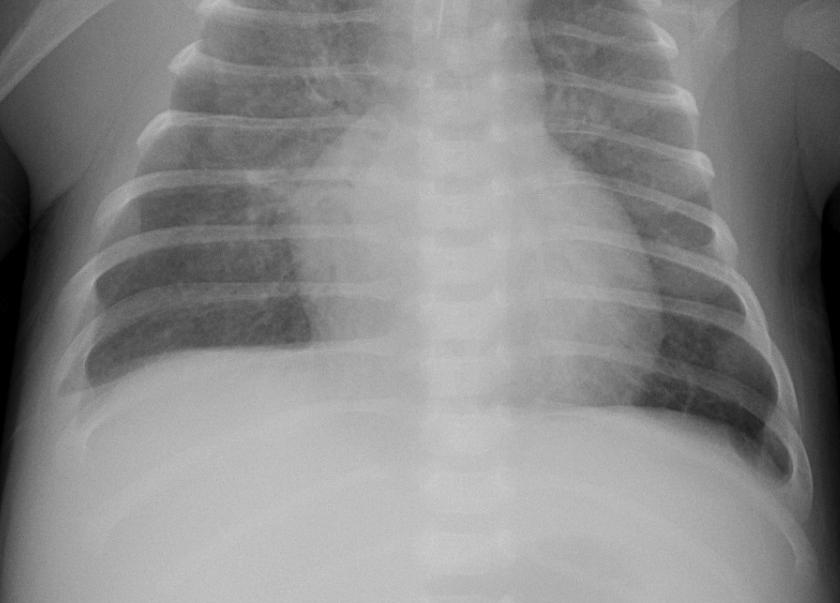
Diagnosis: PNEUMONIA